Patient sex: M
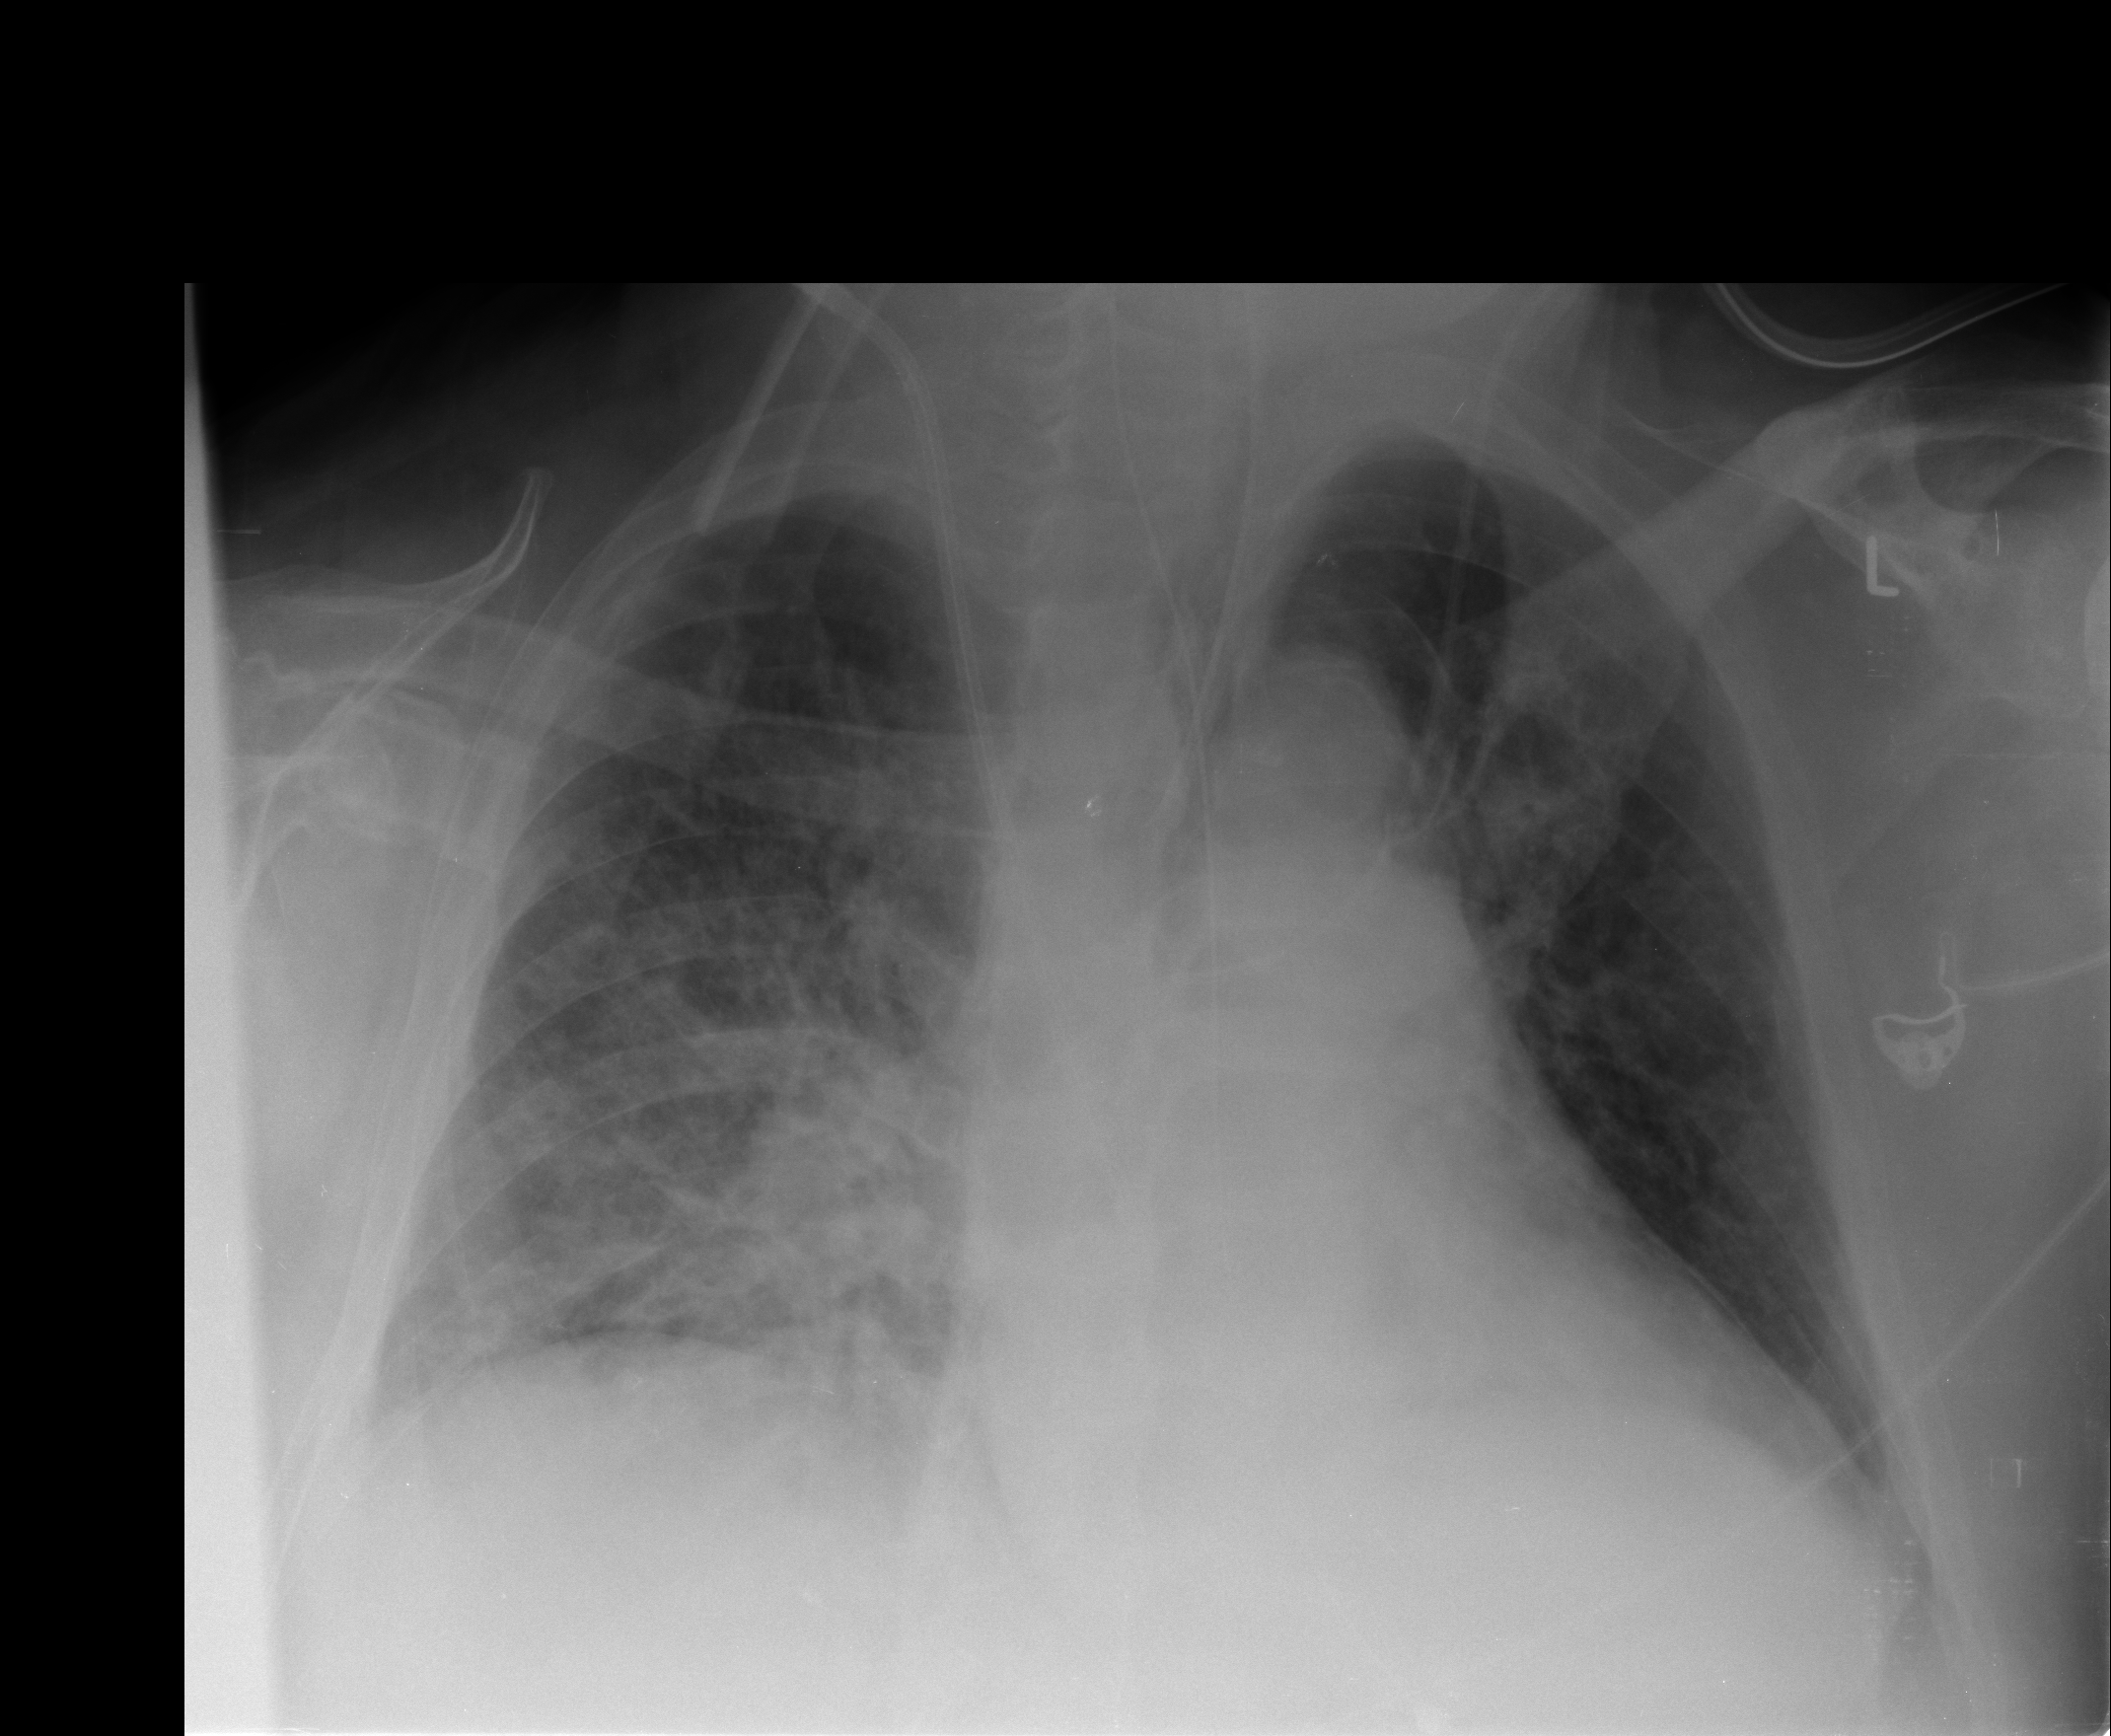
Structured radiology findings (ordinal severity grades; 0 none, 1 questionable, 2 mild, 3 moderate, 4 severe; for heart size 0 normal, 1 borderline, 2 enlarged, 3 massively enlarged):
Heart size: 2
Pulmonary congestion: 1
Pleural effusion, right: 0
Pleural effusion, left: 0
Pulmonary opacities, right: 3
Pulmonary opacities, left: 1
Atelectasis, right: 2
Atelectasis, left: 0